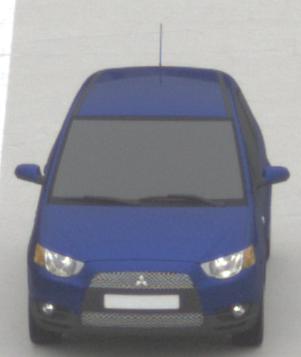
Make: Mitsubishi
Model: Colt 1.1
Detailed model: Colt (VI)
Model produced from: 2008/11
Model produced until: 2010/10
Doors: 3
Color: blue
Road condition: dry road
Daytime: midday
Contrast: low contrast